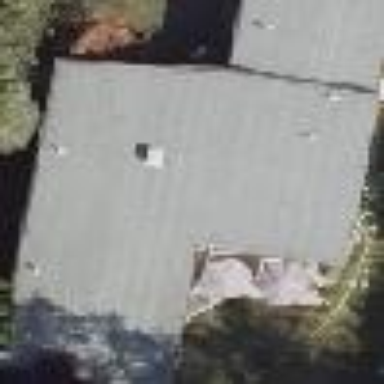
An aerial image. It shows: Detached building with flat roof.